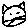
Label: cat